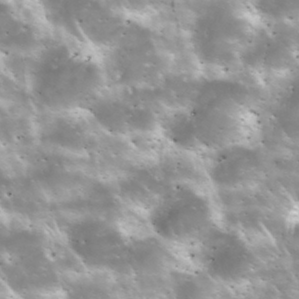
Label: non_frost